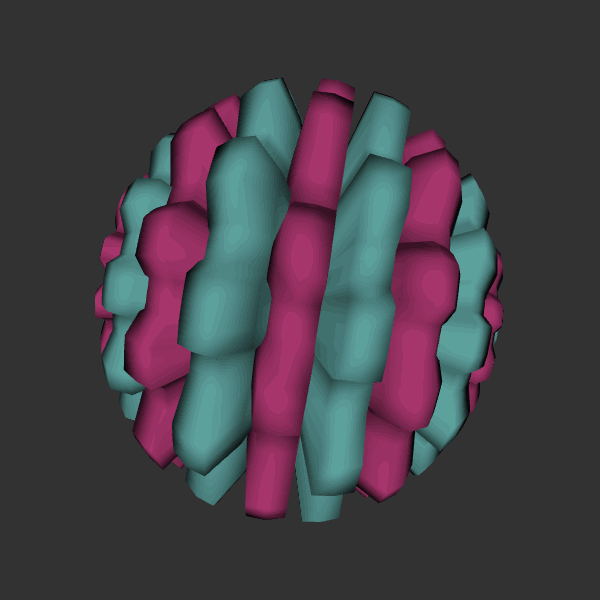
Background: dark